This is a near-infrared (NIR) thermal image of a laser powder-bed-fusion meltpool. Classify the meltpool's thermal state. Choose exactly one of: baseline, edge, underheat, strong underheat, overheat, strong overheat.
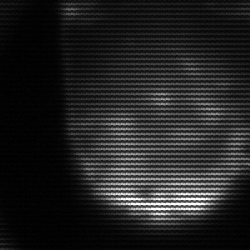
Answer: edge